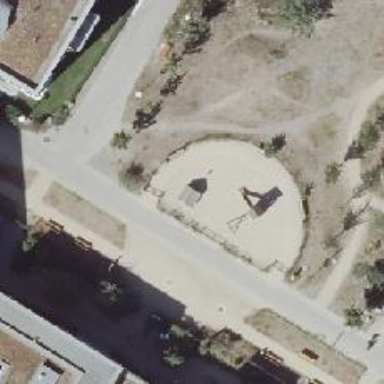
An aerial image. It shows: Playground with playhouse.